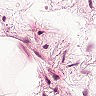
Metastatic tissue present: no